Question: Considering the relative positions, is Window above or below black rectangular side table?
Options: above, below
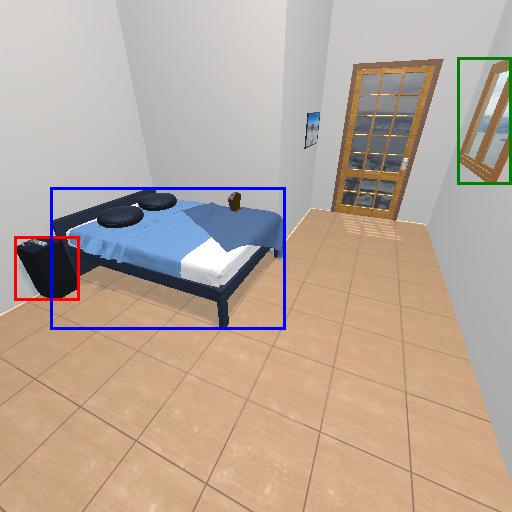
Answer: above